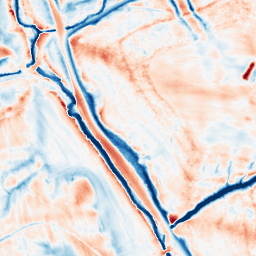
Category: edge_preserving
Decomposition family: guided
Decomposition parameters: radius: 8
eps: 0.001
Upsampling method: sinc_hamming
Upsampling parameters: scale: 2
kernel_size: 4
Upsampling scale: 2